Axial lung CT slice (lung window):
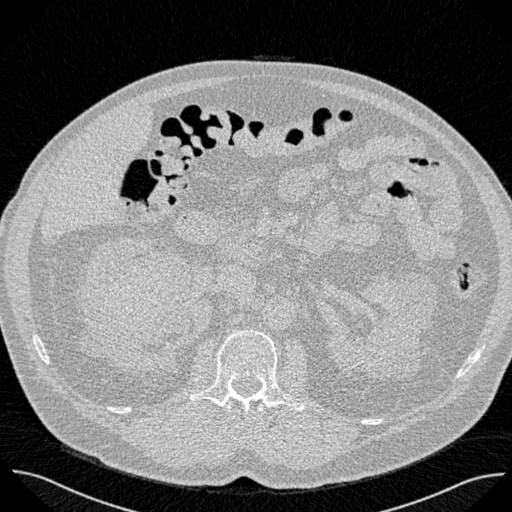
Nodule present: no